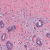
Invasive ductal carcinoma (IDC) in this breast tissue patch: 1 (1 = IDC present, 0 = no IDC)